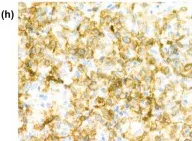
Histopathological examination of the tumor lesion on the left elbow. TCRgamma (+),. 63x.
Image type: pathology (immunostaining)